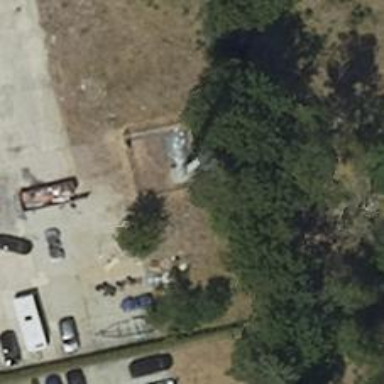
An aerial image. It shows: Communication mast tower.